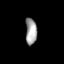
Tissue: lung
Cell type: Epithelial cells
Senescence score: 0.6748
Nuclear area (px): 301
Mean DAPI intensity: 159.827